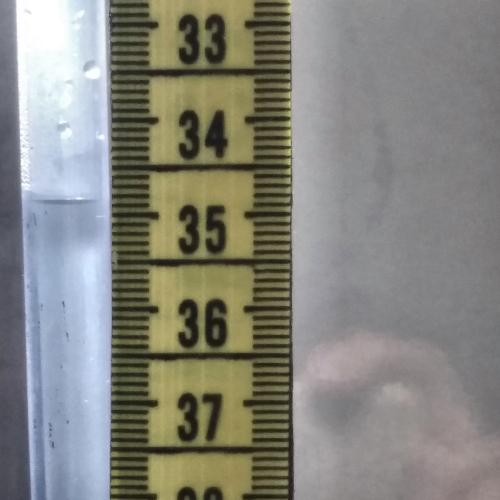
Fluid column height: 34.9 cm